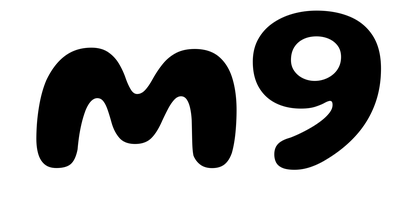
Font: Gluten_SemiBold